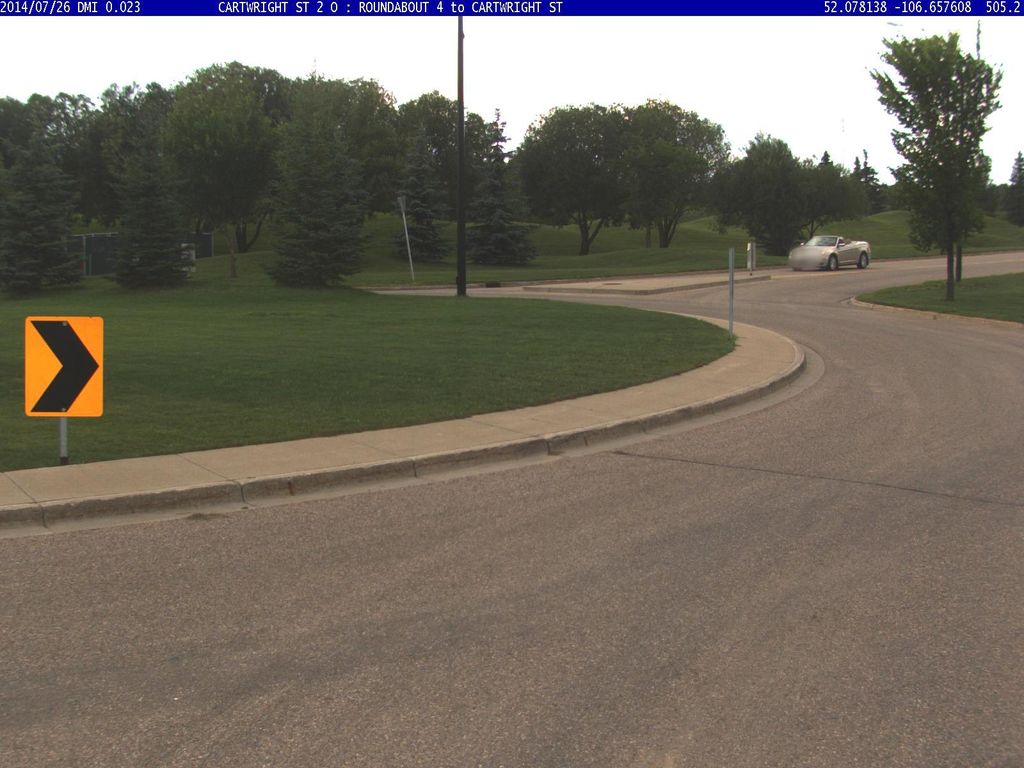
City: saskatoon